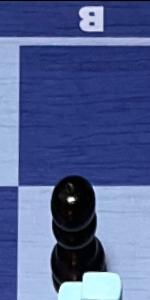
Label: Pawn_Black